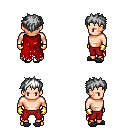
a pixel art fantasy rpg character, male body template, human, light skin, red tattered cape, red pants, white bedhead hairstyle, gold gloves, gray slippers, four views (front, back, left, right), 2x2 character sprite sheet, small pixel art, hard edges, no anti-aliasing